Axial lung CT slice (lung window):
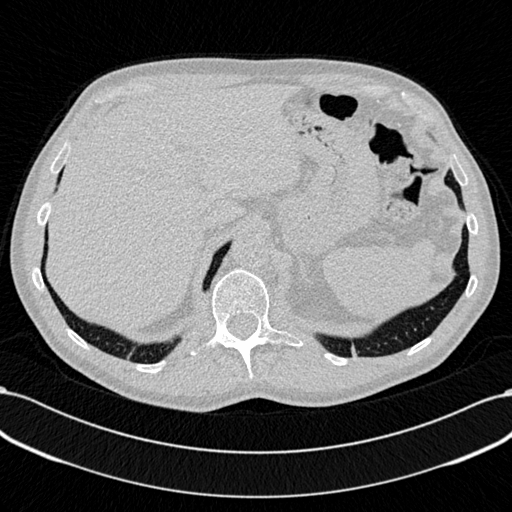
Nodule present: no